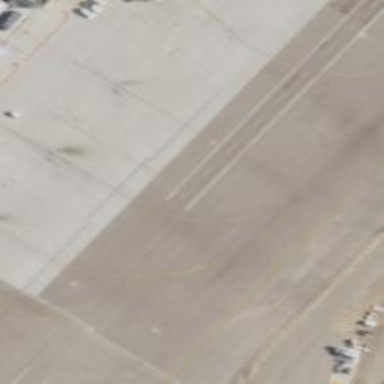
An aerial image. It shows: View of taxiway at the airport.